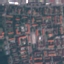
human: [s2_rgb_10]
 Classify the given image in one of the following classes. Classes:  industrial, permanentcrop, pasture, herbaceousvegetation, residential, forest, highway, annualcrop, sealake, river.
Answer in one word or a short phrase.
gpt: Residential